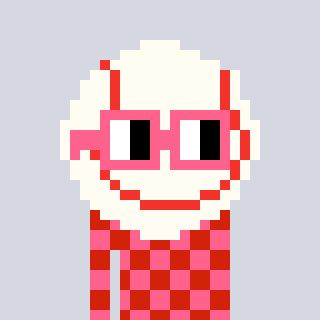
a pixel art character with square pink glasses, a baseball ball-shaped head and a red-colored body on a cool background